An envelope spectrum derived from a bearing vibration measurement is shown; the reference markers locate BPFO, BPFI, BSF and FTF for this bearing geometry and shaft speed. Diagnose the bearing from this image, choosing from: normal, inner_race, outer_race, ball.
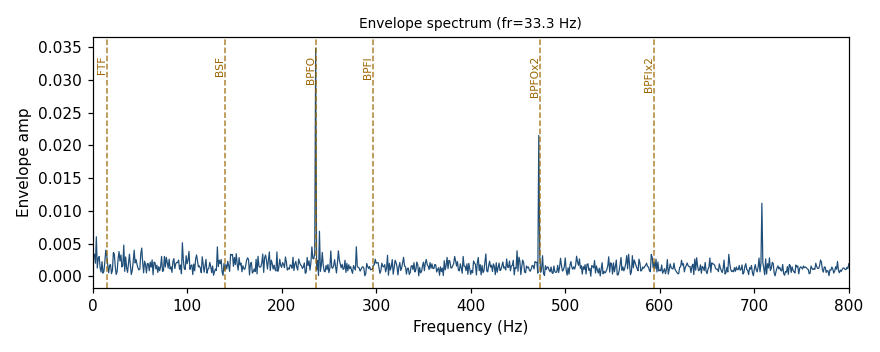
Answer: outer_race